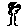
Label: tree